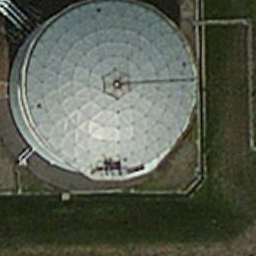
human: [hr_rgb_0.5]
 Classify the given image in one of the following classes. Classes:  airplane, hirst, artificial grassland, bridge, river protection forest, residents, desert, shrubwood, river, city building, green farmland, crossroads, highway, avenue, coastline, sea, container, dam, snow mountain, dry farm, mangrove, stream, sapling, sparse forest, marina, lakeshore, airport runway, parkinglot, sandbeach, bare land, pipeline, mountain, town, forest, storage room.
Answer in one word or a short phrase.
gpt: storage room